Question: Using Install4J 6, I set the Failure Strategy of a particular Run Script action to be "Ask user whether to retry or quit". This is exactly what I want.
However, when the script runs and a failure occurs, the message box that pops up also contains a button to "Ignore".

Short of implementing my own options dialog using the Util.showOptionDialog(...), how do I remove this ignore button?
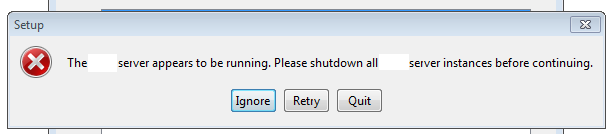
Answer: Since install4j 6.1.6, you can define the installer variable
'''
context.setVariable("sys.actionRetryDisableIgnore", true);
'''
to remove the "Ignore button" from the confirmation dialog.
---
Old alternative answer:
This is currently not possible. I would recommend the following:
Set the "Failure strategy" property of the action to "Continue on failure" and call
'''
context.setVariable("retryAction", Util.showOptionDialog("Your message",
new String[] {"Retry", "Quit"}, JOptionPane.ERROR_MESSAGE) == 0);
'''
in the case of failure or
'''
context.setVariable("retryAction", false);
'''
otherwise.
Then put the action into an action group. In the configuration of the action group, select the "Loop" property and set the "Loop expression" property to
'''
context.getBooleanVariable("retryAction")
'''